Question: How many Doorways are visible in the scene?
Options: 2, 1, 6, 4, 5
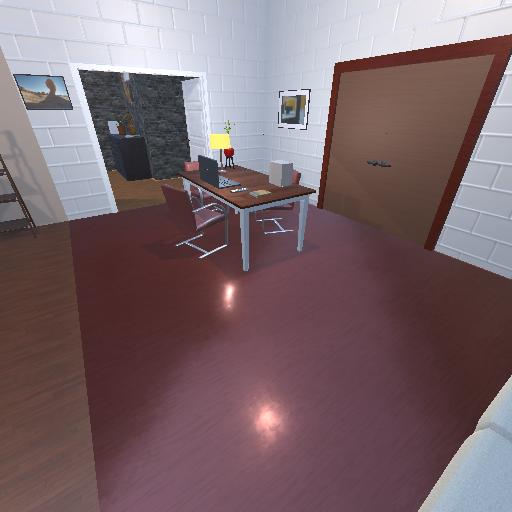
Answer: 2